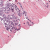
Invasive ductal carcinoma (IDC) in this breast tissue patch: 1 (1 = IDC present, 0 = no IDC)